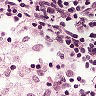
Metastatic tissue present: no